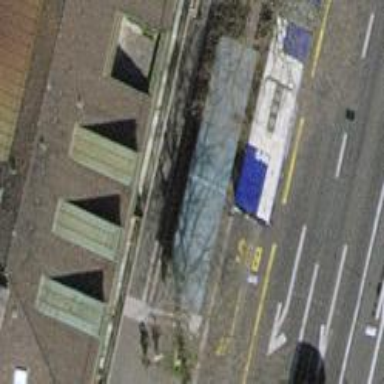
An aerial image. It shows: Bus stop with shelter. It is platform for public transport.